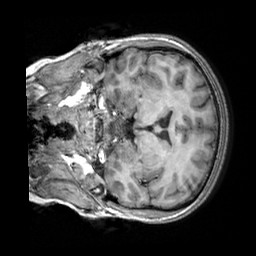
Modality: T1w
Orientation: coronal
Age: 29
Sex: female
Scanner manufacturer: siemens
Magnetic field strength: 3 T
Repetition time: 2.3 s
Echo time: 0.00303 s